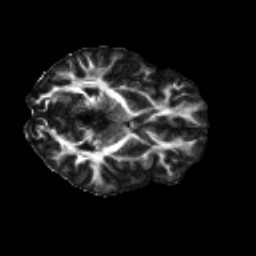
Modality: FA
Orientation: axial
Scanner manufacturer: siemens
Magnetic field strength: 3 T
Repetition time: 4.16 s
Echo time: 0.0806 s